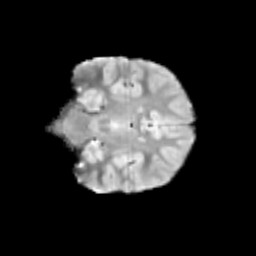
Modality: T2w
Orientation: coronal
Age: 9
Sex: female
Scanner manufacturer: siemens
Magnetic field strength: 3 T
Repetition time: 3.8 s
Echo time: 0.07 s